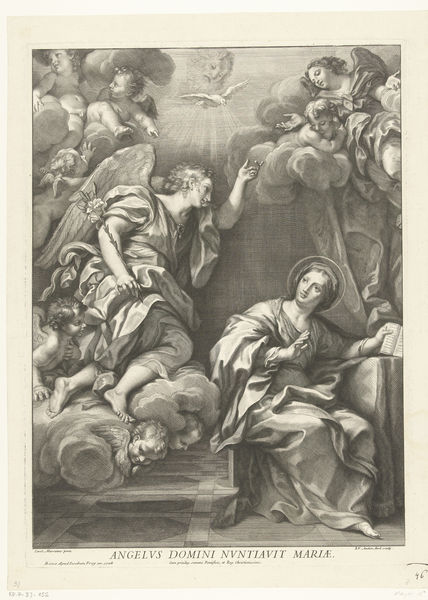
Titel: Annunciatie
Künstler: Robert van Audenaerd
Standort: Amsterdam
Institution: Rijksmuseum
Schlagwörter: feathers, religious, robes, white, women, black, gray, painting, seated, sitting, woman, print, floor, hand, flower, angel, angels, cloud, clouds, heaven, man, naked, nude, sky, sun, child, feet, message, light, drawing, black and white, bird, birds, saint, writing, wings, children, cherub, cherubs, cupid, cupids, putto, reading, person, ink, inscription, jesus, engraving, pencil, religion, angles, dove, pidgeon, pigeon, god, book, baby, script, maria, mary, christianity, bible, lord, annunciation, wing, latin, text, halo, tile, announcement, gabriel, title, ce, angelic, black and whit, reproduction, ight, cherubim, deity, domini, epiphany, angelvs, nvntiavit, serifim, secular, pease, \angels, sunrays, purity, mariae, chosen, dve, enunciation